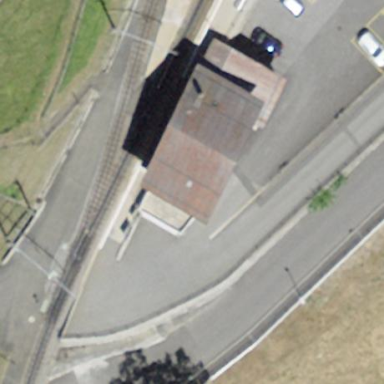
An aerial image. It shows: Train station building.